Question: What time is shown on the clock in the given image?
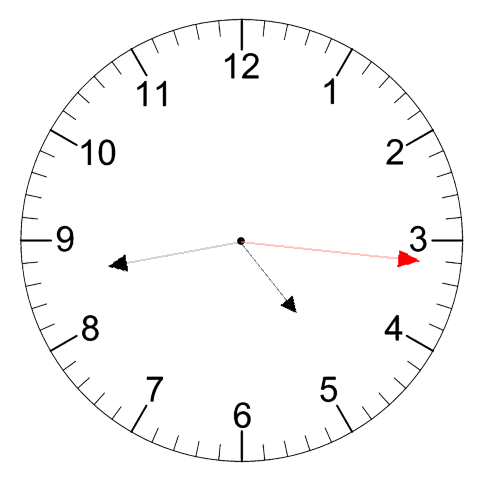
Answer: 04:43:16